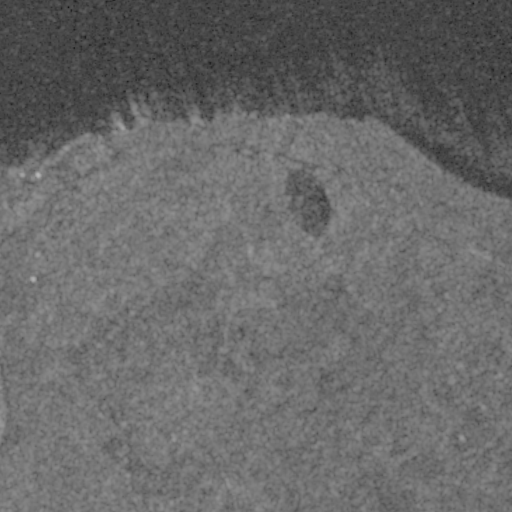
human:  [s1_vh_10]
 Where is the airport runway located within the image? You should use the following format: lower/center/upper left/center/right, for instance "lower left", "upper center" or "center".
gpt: The airport runway is located in the lower left of the image.
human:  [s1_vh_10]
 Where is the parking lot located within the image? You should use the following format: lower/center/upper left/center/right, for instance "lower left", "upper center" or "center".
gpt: The parking lot is located in the upper center of the image.
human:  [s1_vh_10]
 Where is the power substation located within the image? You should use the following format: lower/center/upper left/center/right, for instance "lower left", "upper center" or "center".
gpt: The power substation is located in the center right of the image.
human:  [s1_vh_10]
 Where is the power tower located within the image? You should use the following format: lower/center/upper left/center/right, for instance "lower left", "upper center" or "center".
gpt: The power tower is located in the center right of the image.
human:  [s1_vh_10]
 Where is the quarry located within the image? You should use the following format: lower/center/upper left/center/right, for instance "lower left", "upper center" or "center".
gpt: There is no quarry in the image.

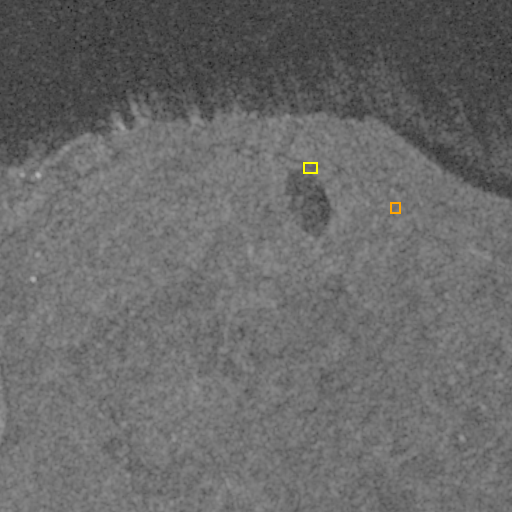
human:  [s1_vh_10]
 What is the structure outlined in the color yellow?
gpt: The structure outlined in yellow is a parking lot.
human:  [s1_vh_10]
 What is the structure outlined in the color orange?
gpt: The structure outlined in orange is a power substation.
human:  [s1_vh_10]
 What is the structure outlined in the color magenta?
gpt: There is no magenta outline.